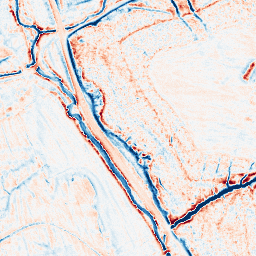
Category: edge_preserving
Decomposition family: anisotropic_diffusion
Decomposition parameters: iterations: 20
kappa: 100
gamma: 0.15
Upsampling method: quartic
Upsampling parameters: scale: 8
Upsampling scale: 8